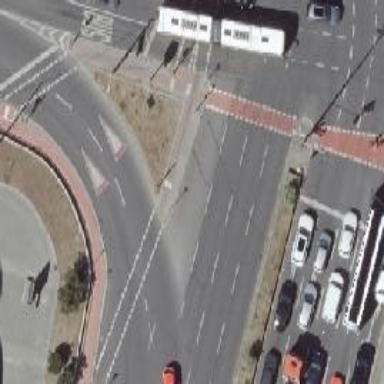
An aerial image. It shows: Cycleway on traffic island.